Interaction volume radius: 10 \u00c5
Interaction volume height: 10 \u00c5
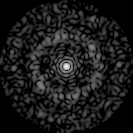
Disorder parameter: 0.8303